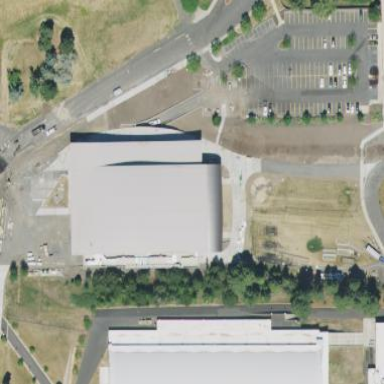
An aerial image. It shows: Stadium building designed for basketball and volleyball.